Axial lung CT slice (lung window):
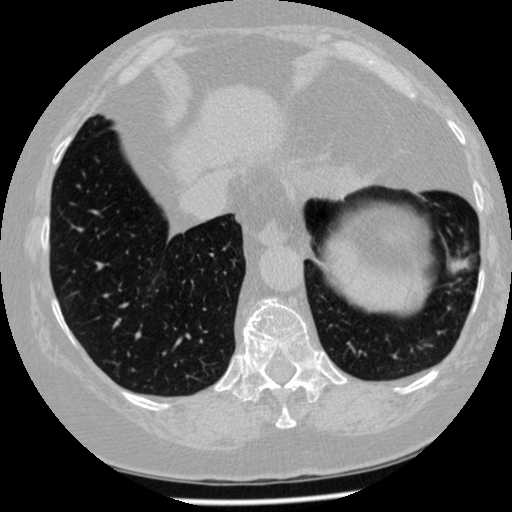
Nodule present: no